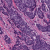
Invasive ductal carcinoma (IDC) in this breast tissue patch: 0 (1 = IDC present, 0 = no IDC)